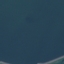
Land use / land cover class: SeaLake